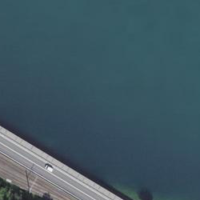
EUNIS habitat code: 14
Species observed at this site:
Anas platyrhynchos